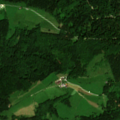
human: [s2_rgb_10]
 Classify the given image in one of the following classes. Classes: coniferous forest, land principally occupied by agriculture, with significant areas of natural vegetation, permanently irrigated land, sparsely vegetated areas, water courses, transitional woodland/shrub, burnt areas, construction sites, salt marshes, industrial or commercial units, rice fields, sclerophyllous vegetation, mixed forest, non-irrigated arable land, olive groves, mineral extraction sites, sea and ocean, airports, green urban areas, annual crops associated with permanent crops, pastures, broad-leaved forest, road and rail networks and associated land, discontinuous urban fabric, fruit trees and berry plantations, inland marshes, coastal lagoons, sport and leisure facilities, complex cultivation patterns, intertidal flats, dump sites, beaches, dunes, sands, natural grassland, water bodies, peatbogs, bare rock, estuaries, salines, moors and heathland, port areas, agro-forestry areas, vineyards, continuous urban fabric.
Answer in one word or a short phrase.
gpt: pastures, broad-leaved forest, coniferous forest, mixed forest